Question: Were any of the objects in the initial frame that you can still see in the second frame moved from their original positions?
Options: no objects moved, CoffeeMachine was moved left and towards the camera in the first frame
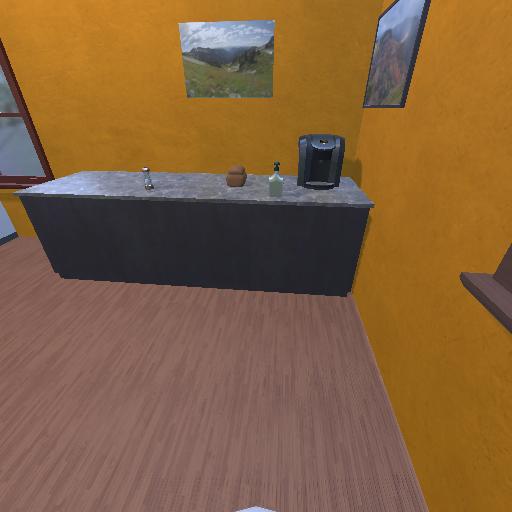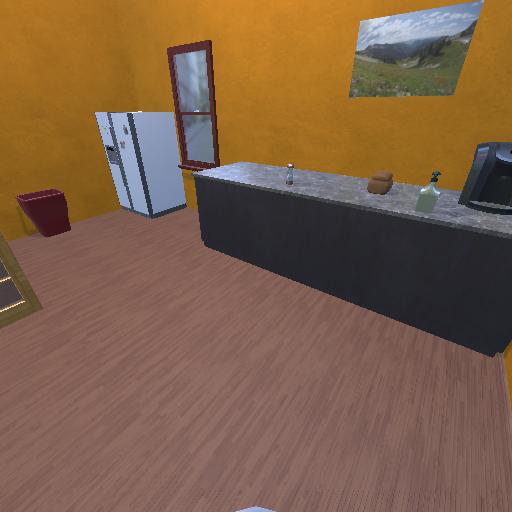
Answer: no objects moved